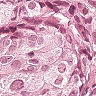
Metastatic tissue present: yes